Interaction volume radius: 10 \u00c5
Interaction volume height: 15 \u00c5
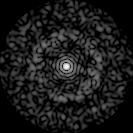
Disorder parameter: 0.8225